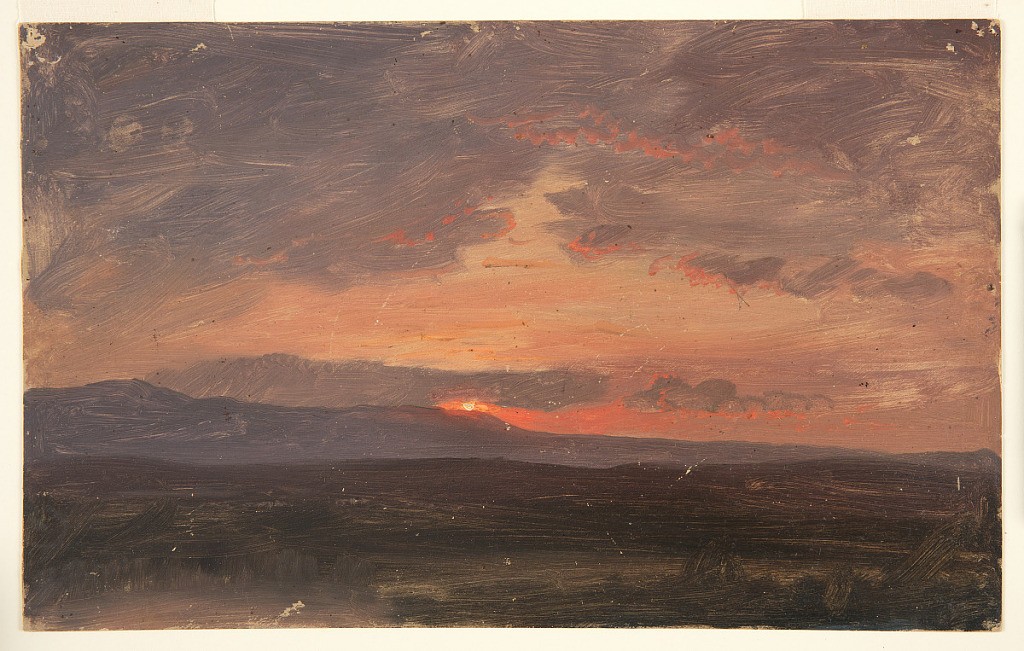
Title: Sunset over the Catkills, New York
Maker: Frederic Edwin Church, American, 1826–1900
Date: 1870–1880
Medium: Oil and graphite on paperboard
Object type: Drawing
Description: Landscape sketch showing a view of the sun setting behind the Catskill Escarpment, as viewed from the artist's property near Hudson, New York. Indistinct and loosely-rendered wooded terrain comprises the foreground and middle distance, while the mountain range itself forms a rugged horizon in the background. Likely Blackhead Mountain is shown at left while the sun sets just above or between Windham High Peak and Acra Point (indicating that the scene takes place in spring or early summer). The sun itself is rendered in a bright hue of light yellow or white, while the atmosphere and clouds around it are fiery red. Dark gray clouds in the sky above are tinged with this warm, rosy light.